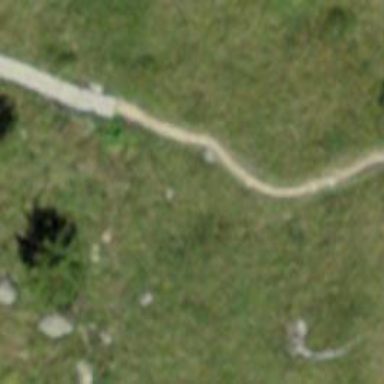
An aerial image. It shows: Path on the ground.